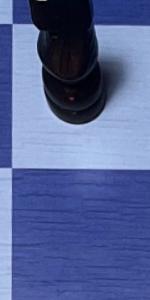
Label: Empty